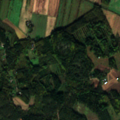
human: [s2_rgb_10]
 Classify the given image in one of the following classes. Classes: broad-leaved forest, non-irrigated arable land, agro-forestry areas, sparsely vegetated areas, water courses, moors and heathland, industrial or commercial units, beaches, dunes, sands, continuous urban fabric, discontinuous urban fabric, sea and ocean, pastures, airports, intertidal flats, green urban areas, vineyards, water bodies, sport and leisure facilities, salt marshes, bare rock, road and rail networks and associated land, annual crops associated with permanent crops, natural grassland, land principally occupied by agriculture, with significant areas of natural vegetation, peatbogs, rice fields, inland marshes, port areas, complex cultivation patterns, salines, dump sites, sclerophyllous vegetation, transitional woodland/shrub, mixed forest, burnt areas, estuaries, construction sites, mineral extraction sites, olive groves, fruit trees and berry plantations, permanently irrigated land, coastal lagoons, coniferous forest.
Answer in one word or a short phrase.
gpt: non-irrigated arable land, land principally occupied by agriculture, with significant areas of natural vegetation, coniferous forest